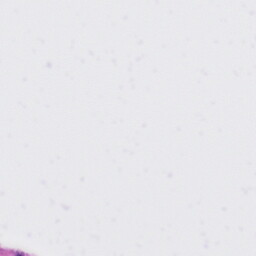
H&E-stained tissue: Liver